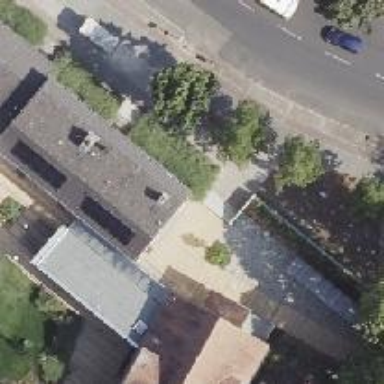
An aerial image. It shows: Kindergarten building with flat roof and glass facade.